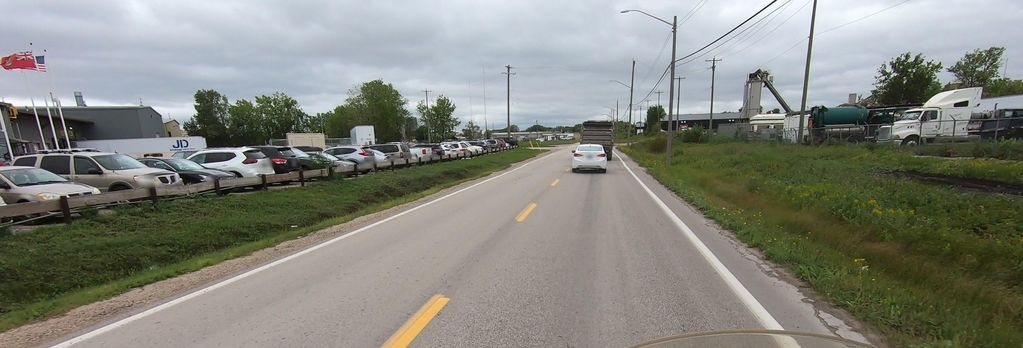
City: winnipeg